Interaction volume radius: 5 \u00c5
Interaction volume height: 15 \u00c5
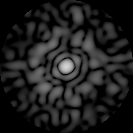
Disorder parameter: 0.8112